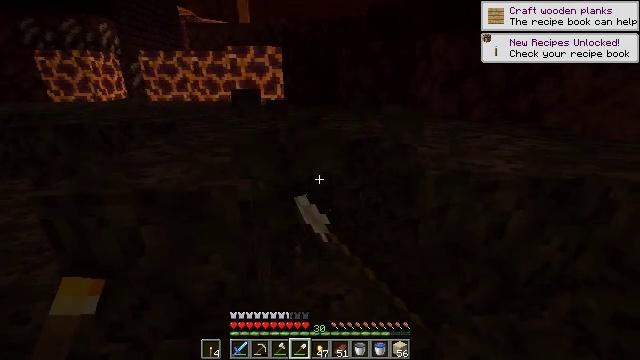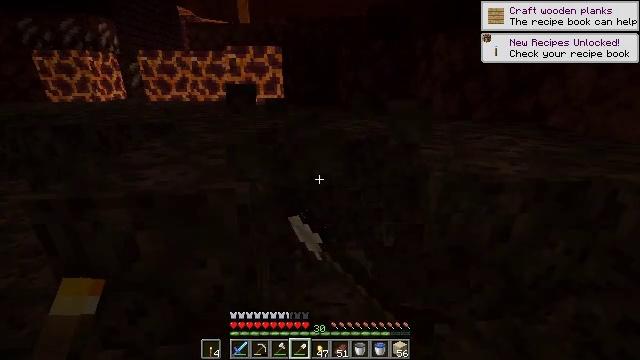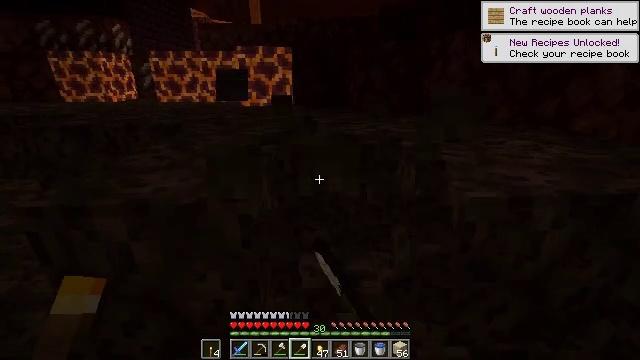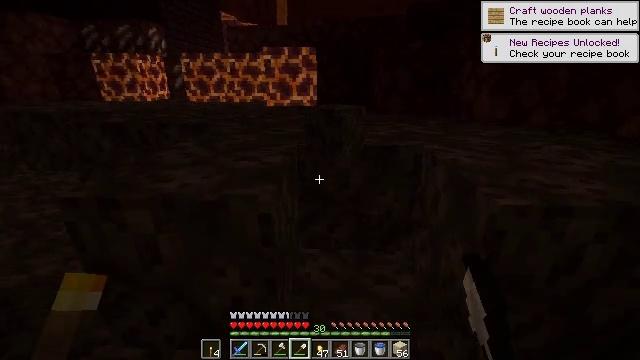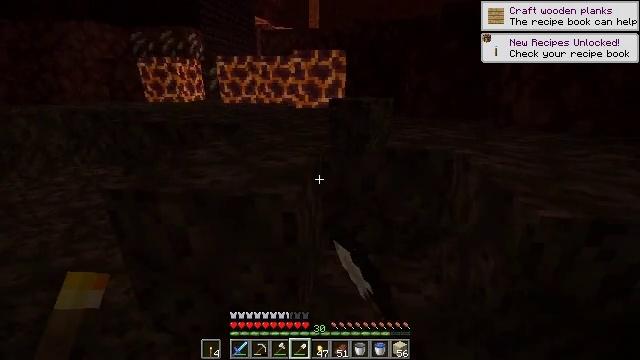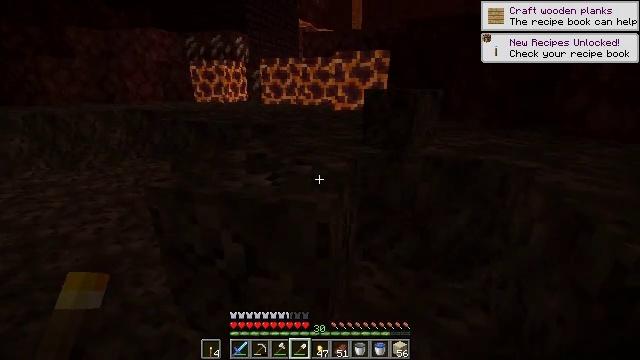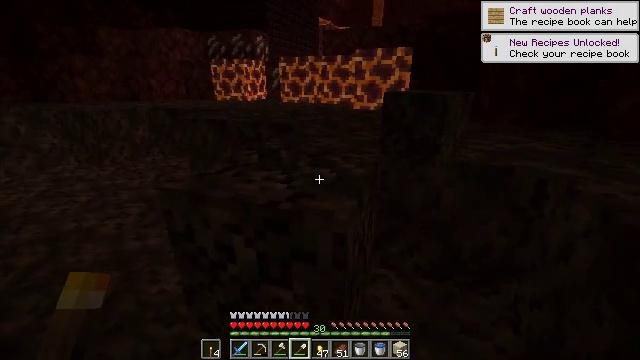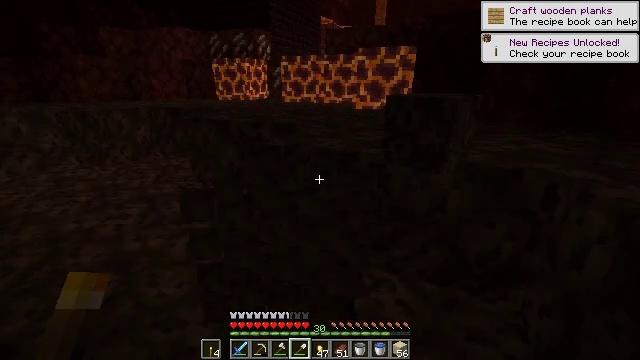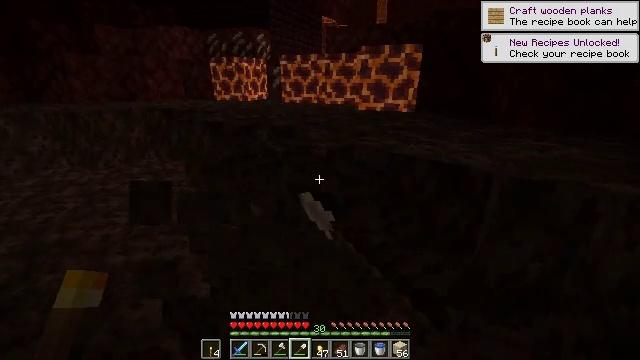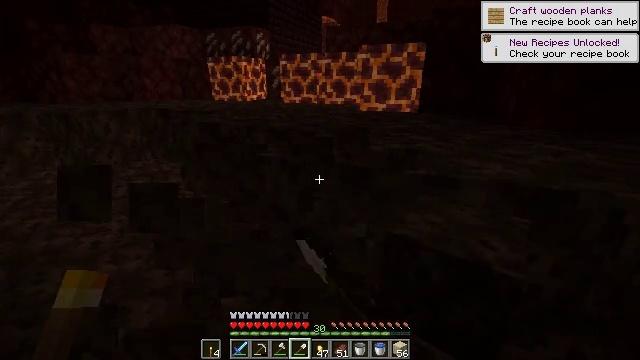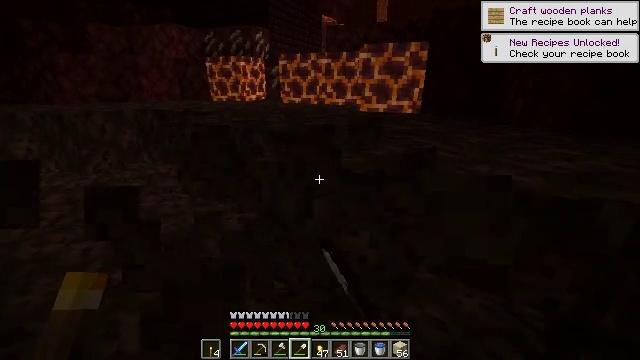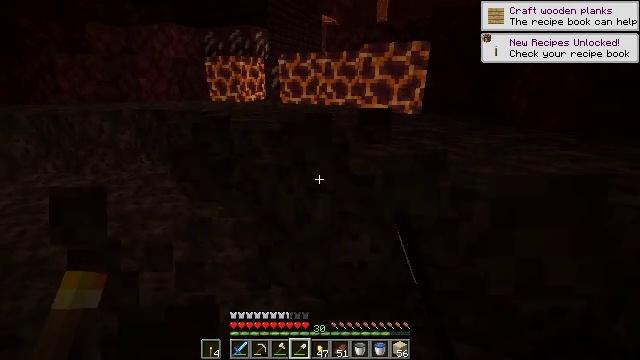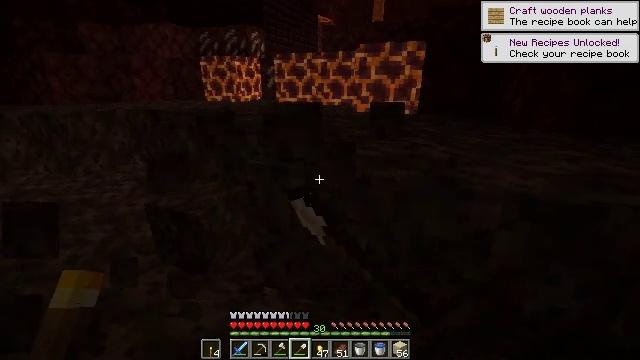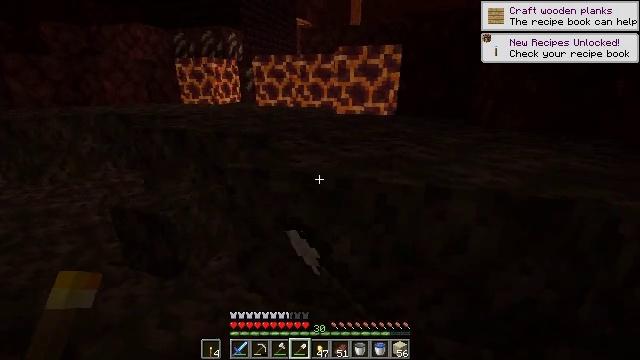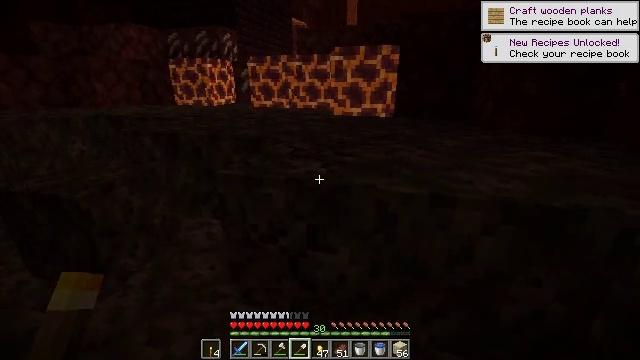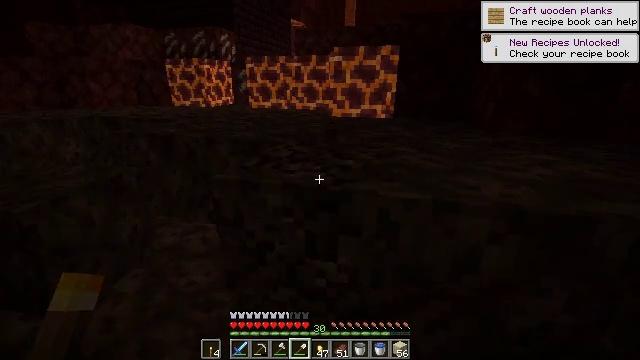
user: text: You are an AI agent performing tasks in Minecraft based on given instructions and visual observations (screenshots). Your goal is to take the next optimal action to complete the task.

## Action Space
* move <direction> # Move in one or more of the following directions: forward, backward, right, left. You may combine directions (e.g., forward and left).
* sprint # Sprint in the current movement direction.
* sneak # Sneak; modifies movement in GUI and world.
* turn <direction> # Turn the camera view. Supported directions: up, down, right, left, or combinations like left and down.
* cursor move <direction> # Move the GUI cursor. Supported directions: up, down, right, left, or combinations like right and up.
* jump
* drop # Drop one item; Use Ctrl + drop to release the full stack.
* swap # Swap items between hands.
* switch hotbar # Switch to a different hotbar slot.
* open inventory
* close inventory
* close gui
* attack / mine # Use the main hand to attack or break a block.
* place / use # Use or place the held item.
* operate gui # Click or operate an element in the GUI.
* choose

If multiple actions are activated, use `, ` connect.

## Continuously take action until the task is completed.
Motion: motion action
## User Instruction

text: Mine the soul sand in the Nether.
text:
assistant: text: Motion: move forward, attack / mine
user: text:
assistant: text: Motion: turn left, attack / mine
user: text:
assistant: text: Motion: turn left, attack / mine
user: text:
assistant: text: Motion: turn left, attack / mine
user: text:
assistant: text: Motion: move forward, turn left, attack / mine
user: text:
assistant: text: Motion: move forward, turn left, attack / mine
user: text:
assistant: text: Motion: move forward, attack / mine
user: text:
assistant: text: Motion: move forward, attack / mine
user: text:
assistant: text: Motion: move forward, attack / mine
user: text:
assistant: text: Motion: move forward, attack / mine
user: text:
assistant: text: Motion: attack / mine
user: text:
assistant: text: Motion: attack / mine
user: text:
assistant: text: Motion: turn right, attack / mine
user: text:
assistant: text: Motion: move forward, attack / mine
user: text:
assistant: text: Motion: move forward, attack / mine
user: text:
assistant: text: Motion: move forward, attack / mine
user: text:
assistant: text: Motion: move forward, attack / mine
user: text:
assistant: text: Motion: attack / mine
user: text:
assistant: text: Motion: turn left, attack / mine
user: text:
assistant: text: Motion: turn left, attack / mine
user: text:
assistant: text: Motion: move forward, turn left, attack / mine
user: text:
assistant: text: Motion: move forward, turn left, attack / mine
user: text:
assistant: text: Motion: move forward, attack / mine
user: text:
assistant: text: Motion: move forward, attack / mine
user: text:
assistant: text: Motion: move forward, attack / mine
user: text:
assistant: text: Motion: move forward, turn left, attack / mine
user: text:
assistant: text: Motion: move forward, turn left, attack / mine
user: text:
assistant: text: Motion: move forward, turn left, attack / mine
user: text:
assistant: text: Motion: move forward, turn left, attack / mine
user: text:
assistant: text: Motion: attack / mine